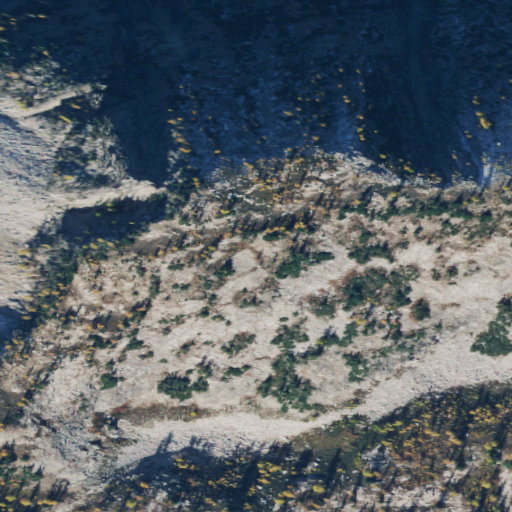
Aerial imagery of ridge(s) in Washington named Rainbow Ridge containing barren land, grassland, evergreen forest, and shrub